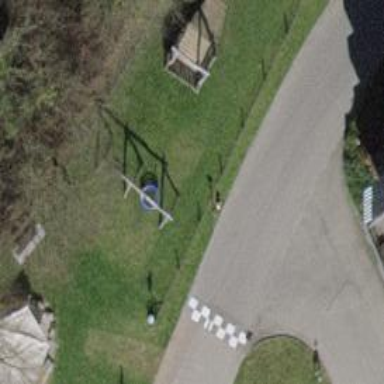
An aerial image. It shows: Playground area for leisure activities on the land.